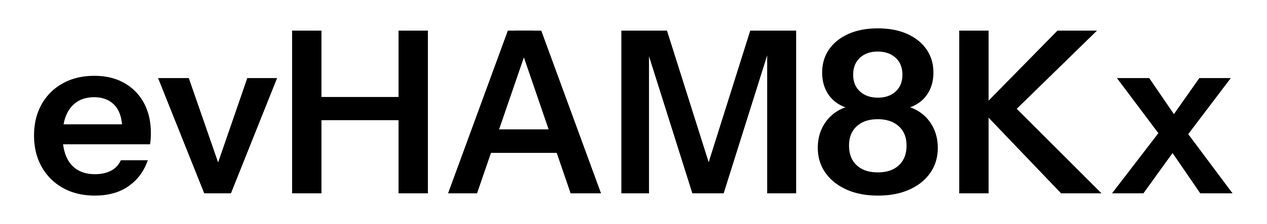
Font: InstrumentSans_SemiBold